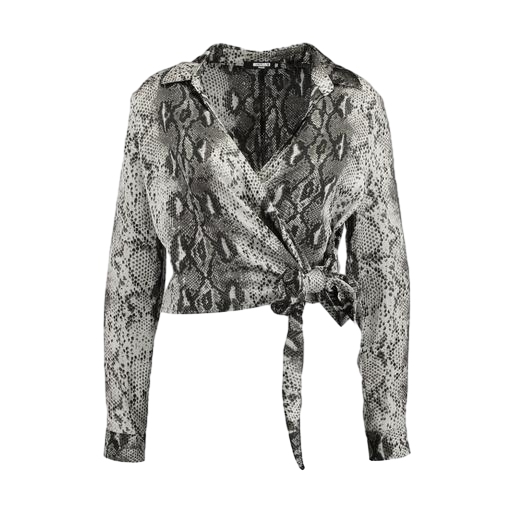
slim signature snake-print shirt, gray snake-print leather jacket, black python-print top, white background